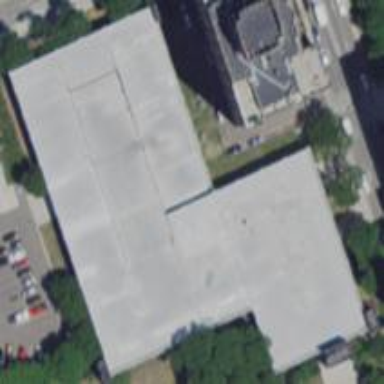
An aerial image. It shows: Multi-storey parking building.